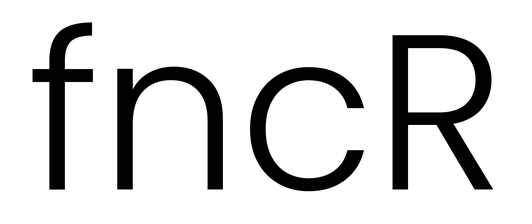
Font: Poppins-Light